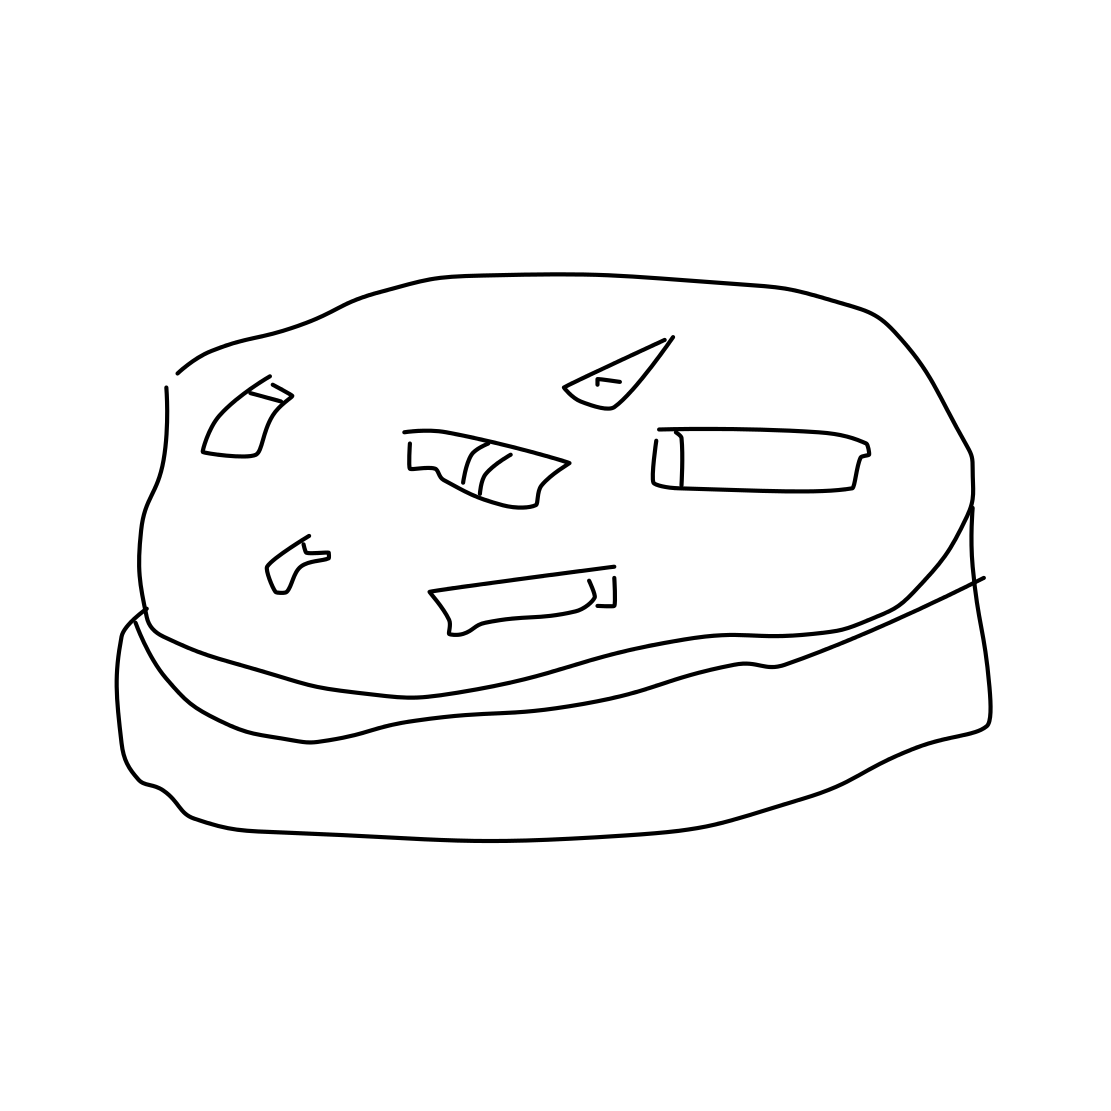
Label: ashtray